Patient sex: M
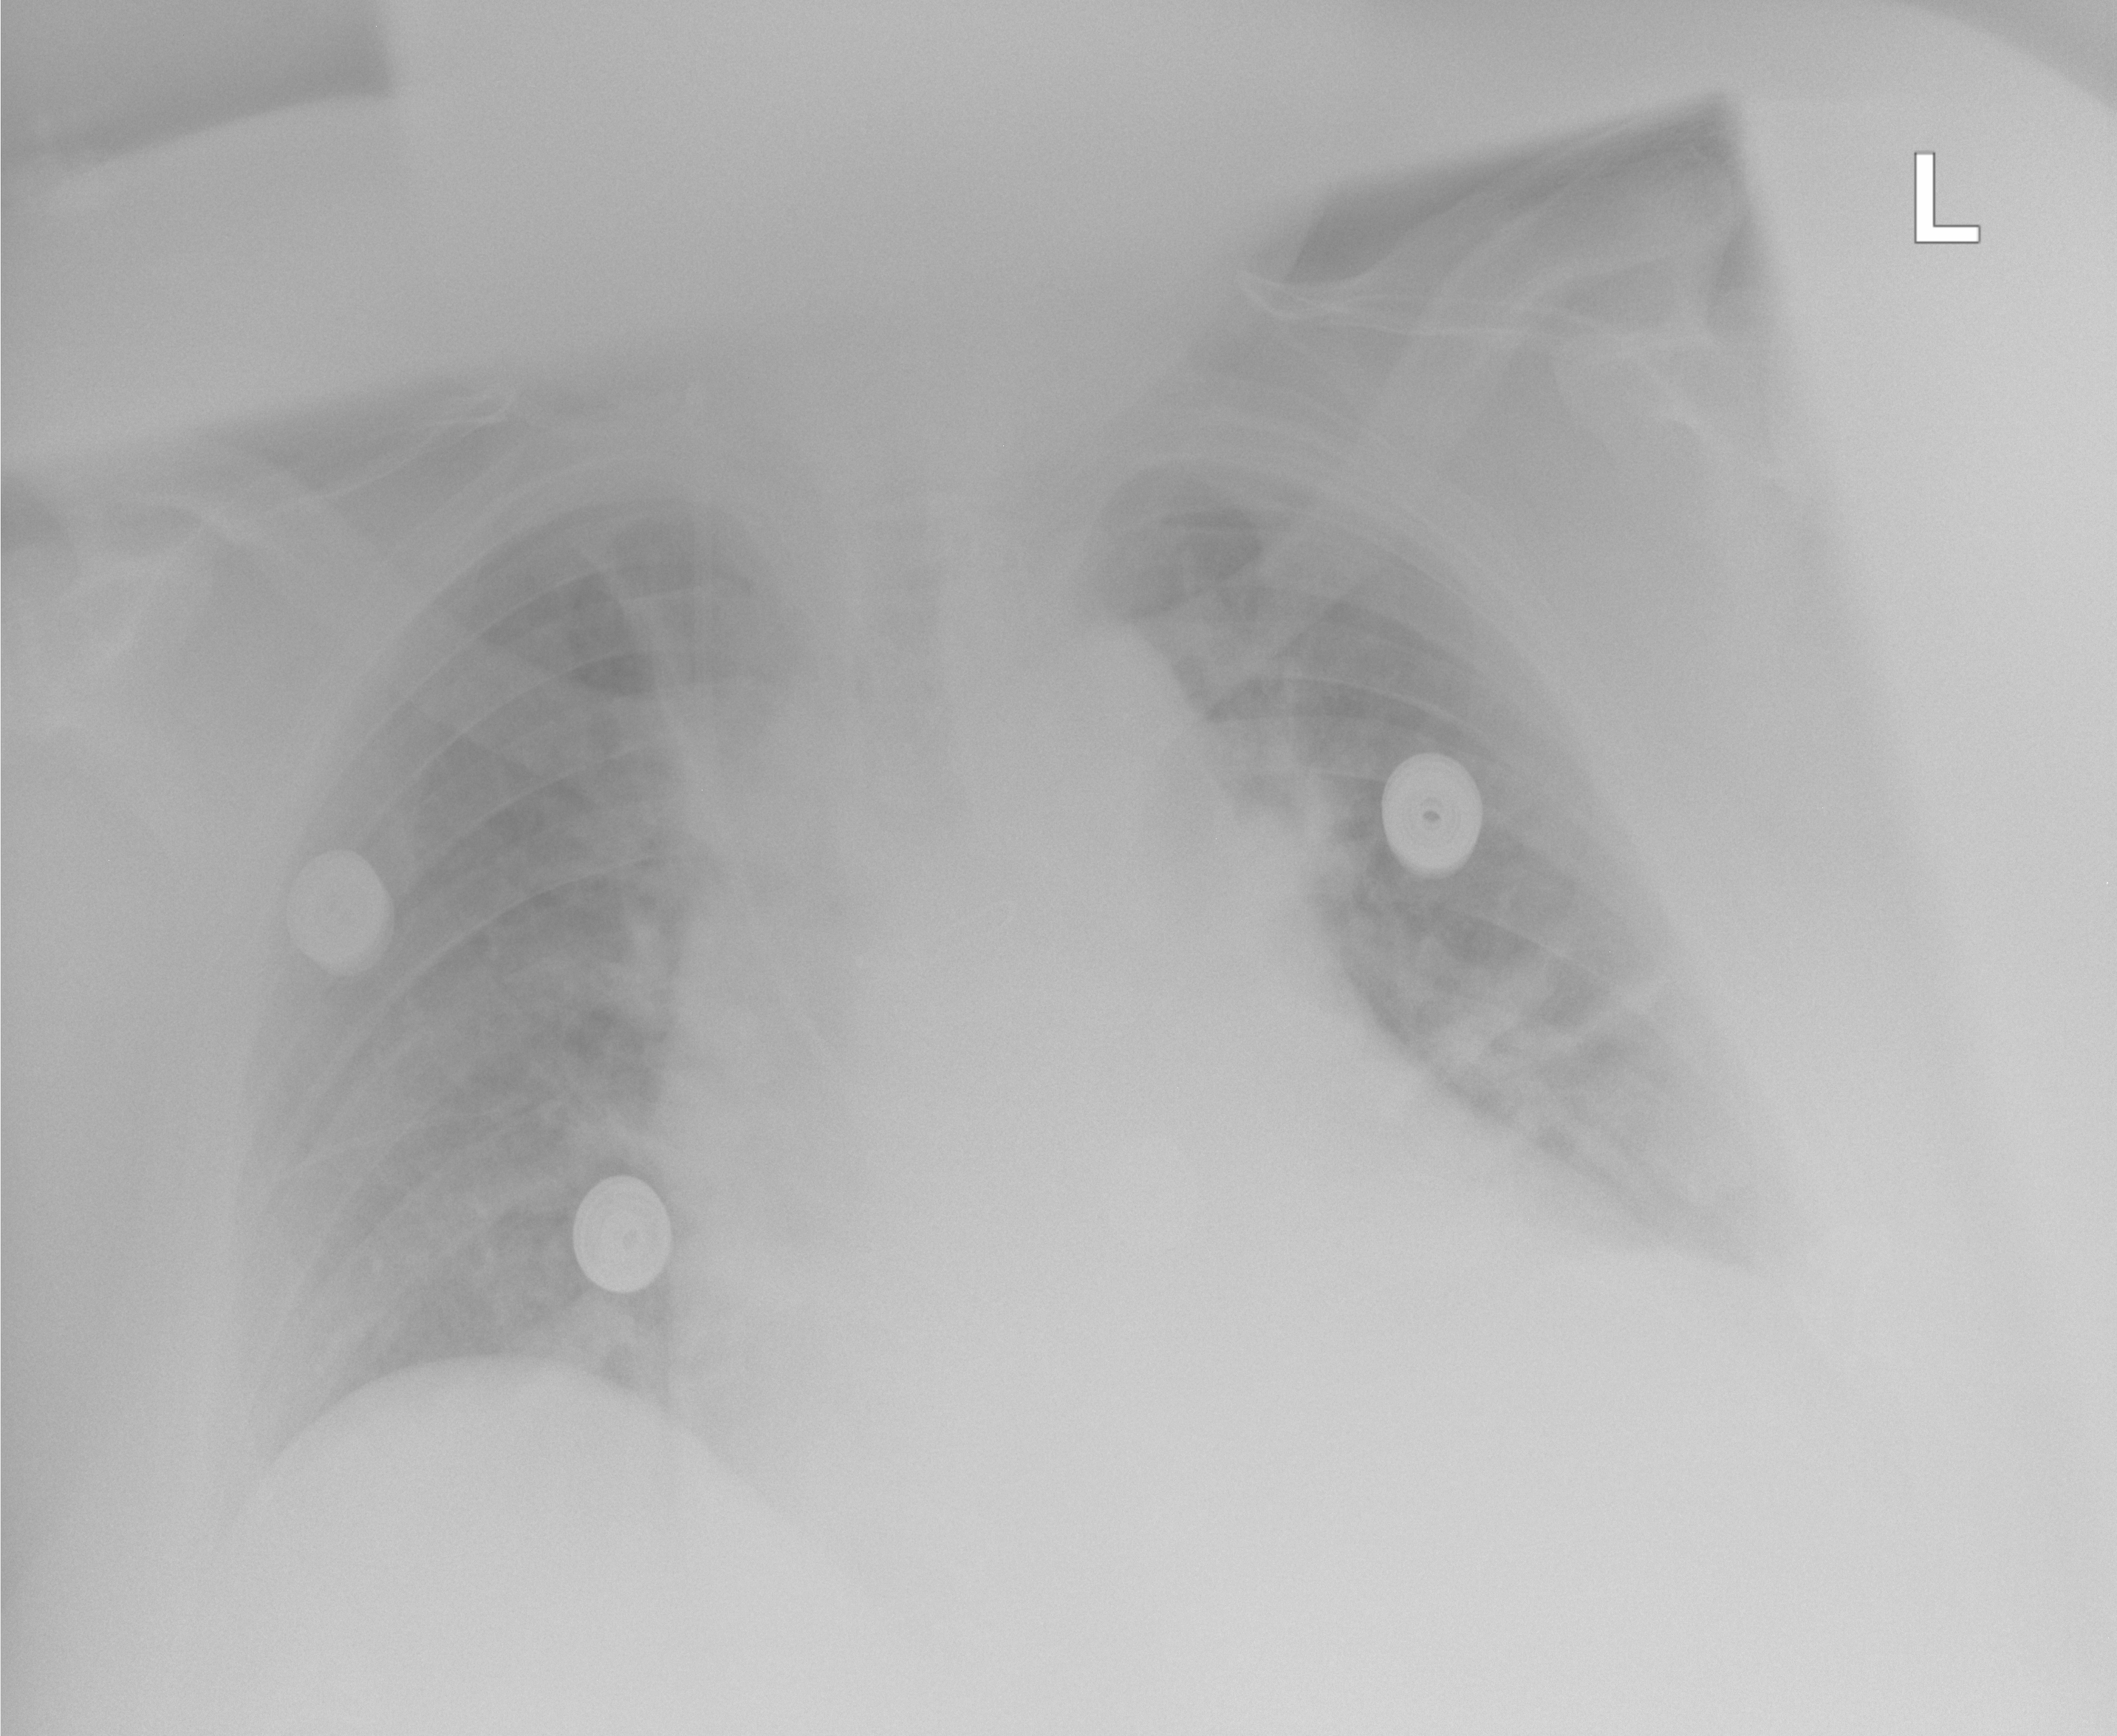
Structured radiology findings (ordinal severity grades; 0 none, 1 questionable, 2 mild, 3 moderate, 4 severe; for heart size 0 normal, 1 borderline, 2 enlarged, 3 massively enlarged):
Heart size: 0
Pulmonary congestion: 1
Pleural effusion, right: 2
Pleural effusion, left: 2
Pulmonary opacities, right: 0
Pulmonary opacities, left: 0
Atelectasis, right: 0
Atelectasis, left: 2